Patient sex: M
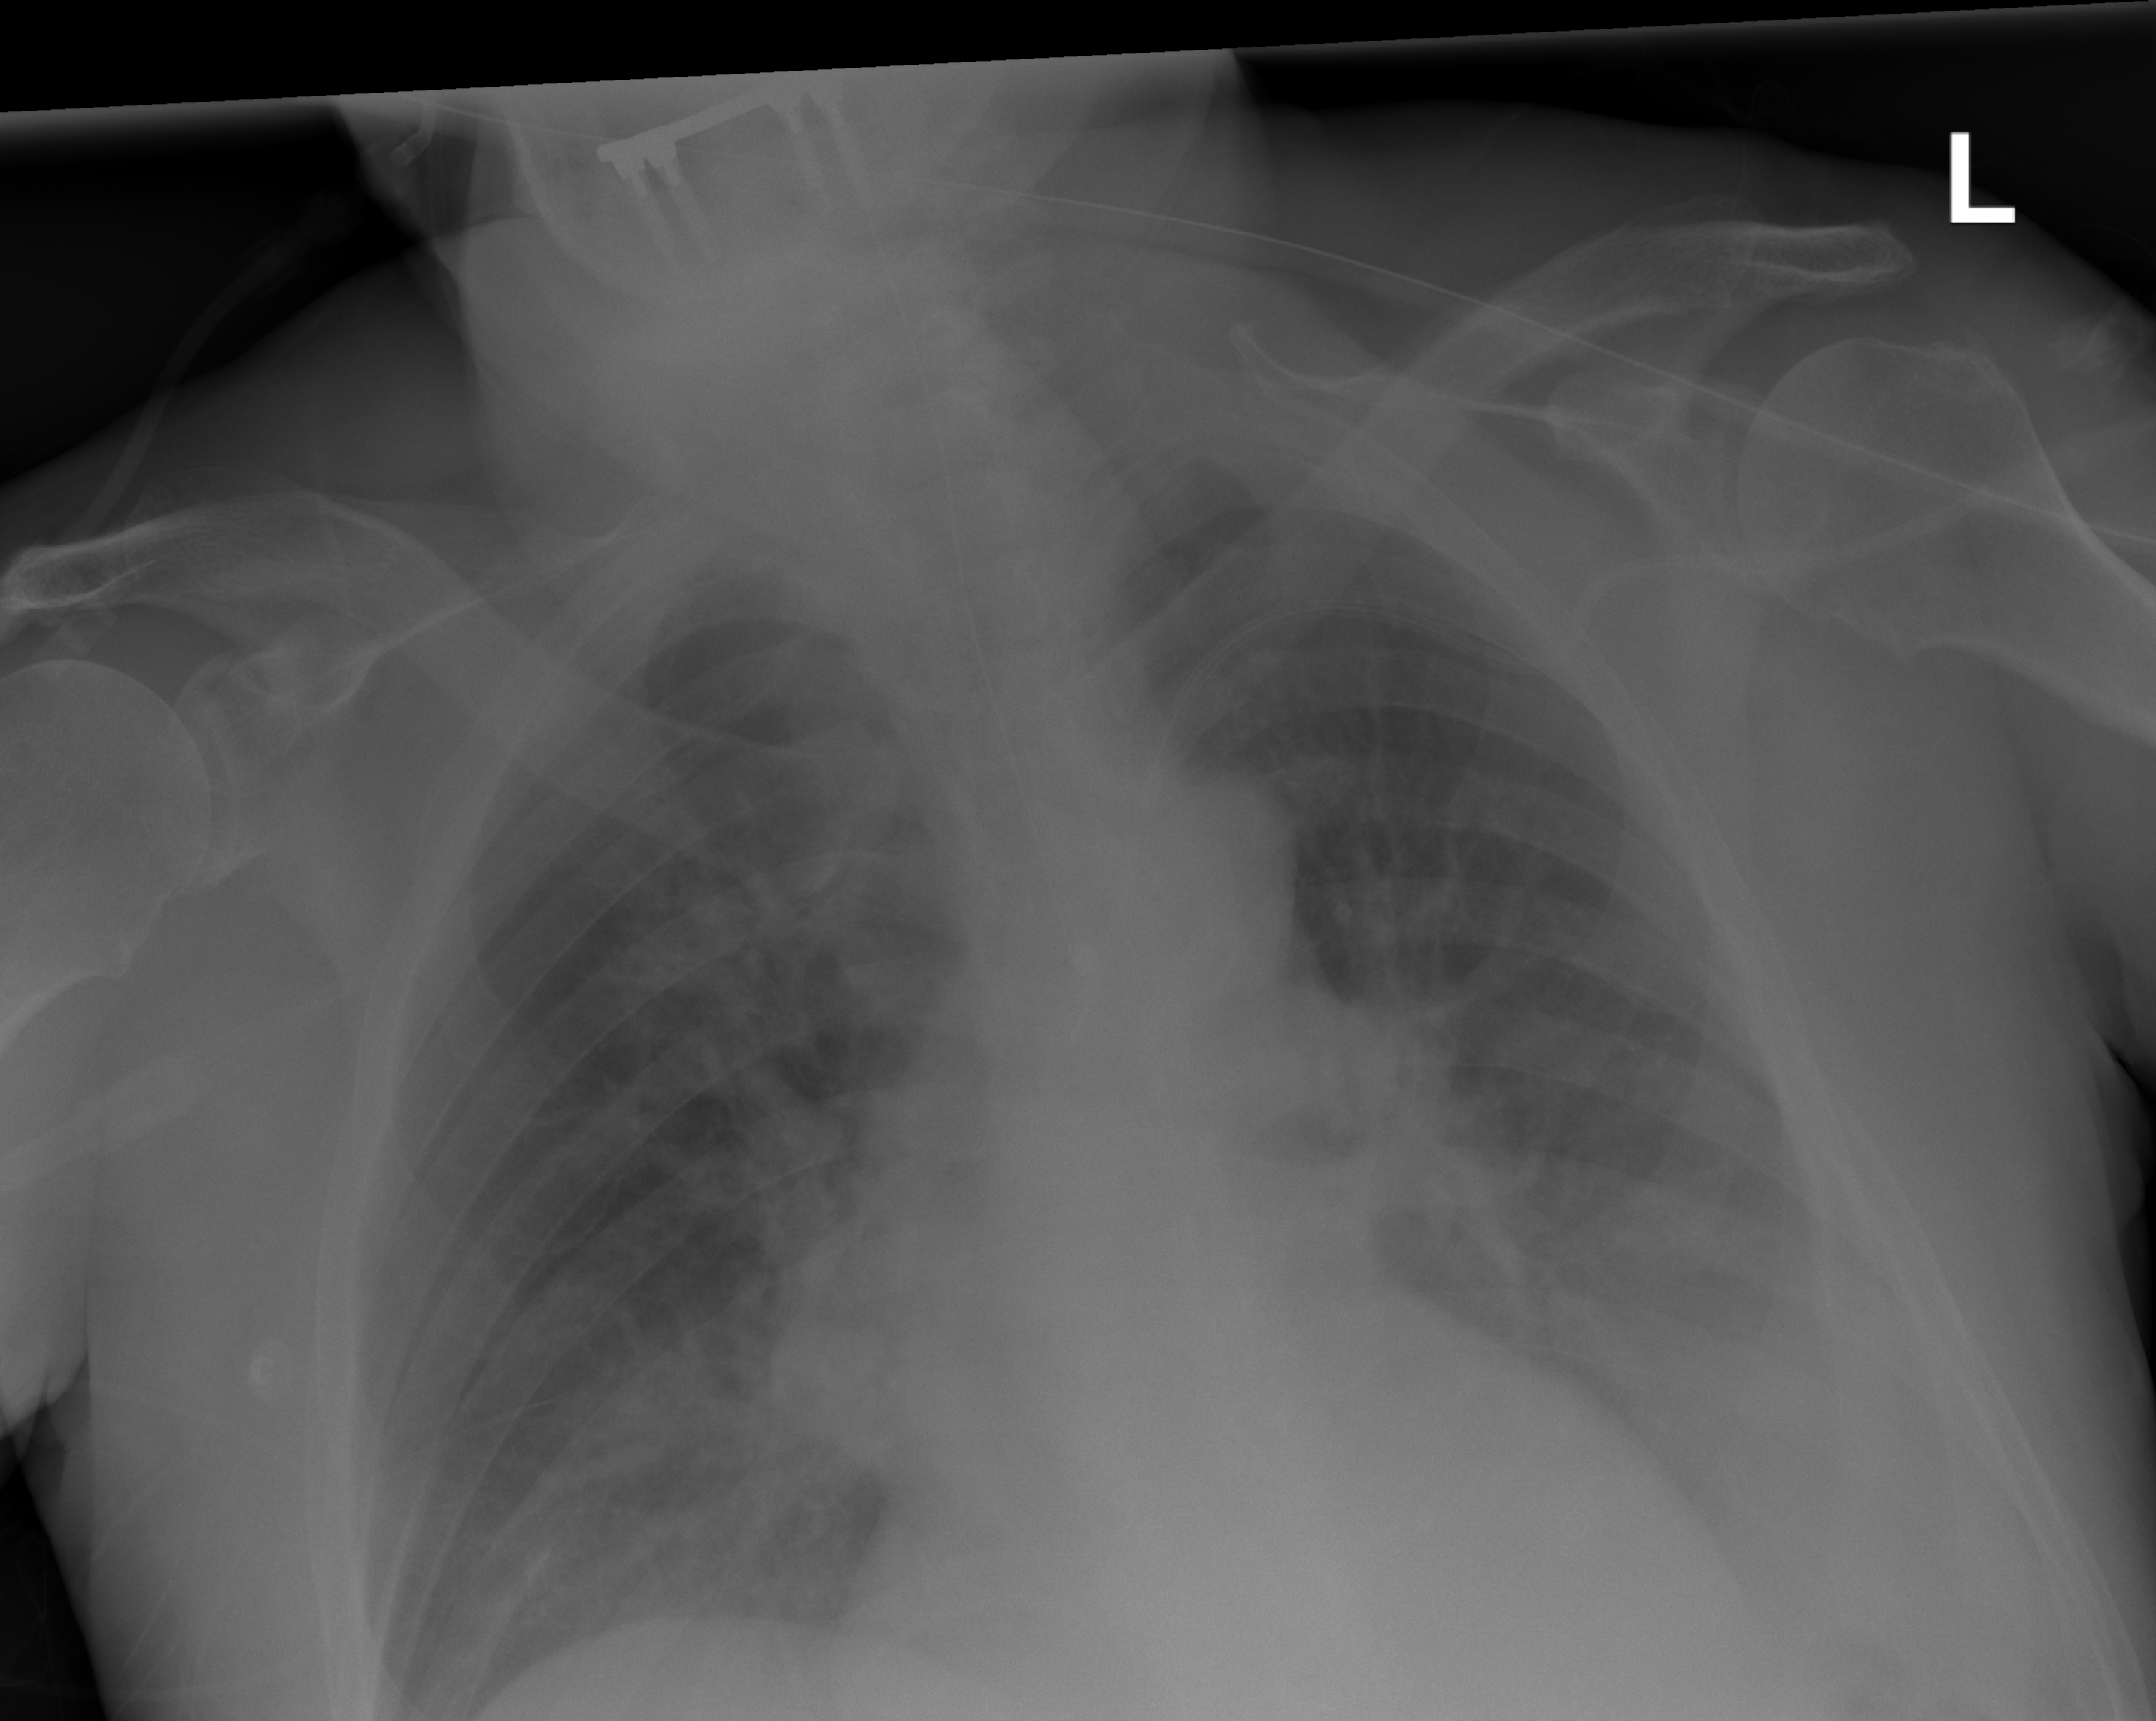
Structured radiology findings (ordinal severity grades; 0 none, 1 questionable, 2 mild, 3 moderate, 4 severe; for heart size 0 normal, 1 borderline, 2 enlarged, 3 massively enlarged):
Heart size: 2
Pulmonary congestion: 0
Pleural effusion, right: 0
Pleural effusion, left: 2
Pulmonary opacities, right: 0
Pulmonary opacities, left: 0
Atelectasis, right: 0
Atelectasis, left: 2